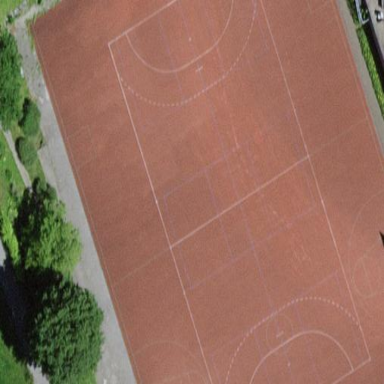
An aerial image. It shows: Multi-sport pitch on leisure land.